Question:
(This picture is from Qt official site, and I take it as an example.)
(This strategy is useful if you have a widget that you want to quickly rotate between some commonly used 'QLineEdit' to enter data and escape those rarely used settings.)
Take the picture as an example, is it possible to exclude and from tab-ordering list so I can use to rotate only between 'Name', 'Color depth', 'OK' and 'Cancel'? I've searched the document and didn't find the option to remove widgets from tab-ordering list.
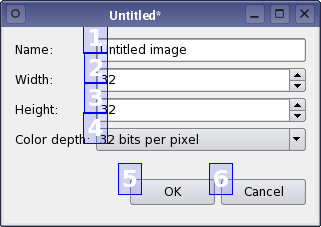
Answer: Change the <URL> of your widgets that you don't want in the tab order list.
You will have to set it to 'Qt::ClickFocus' or 'Qt::NoFocus' to remove it from the tab order list.
See what different focus policies do <URL>.